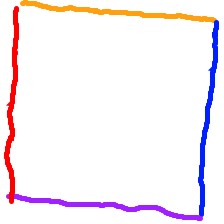
Shape: square